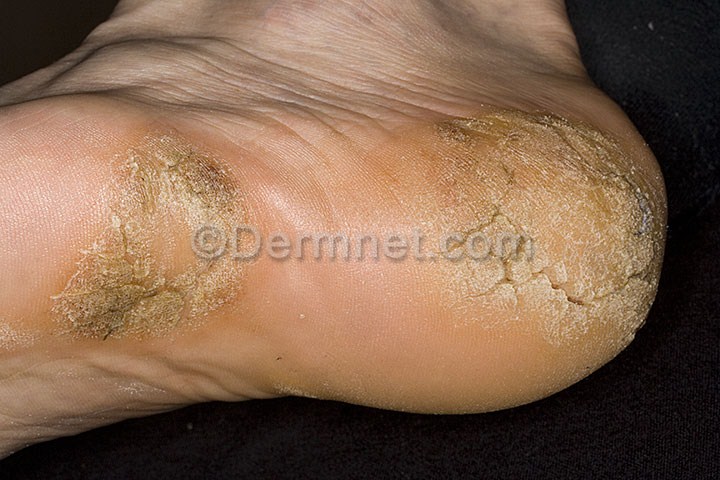
Disease: Psoriasis pictures Lichen Planus and related diseases